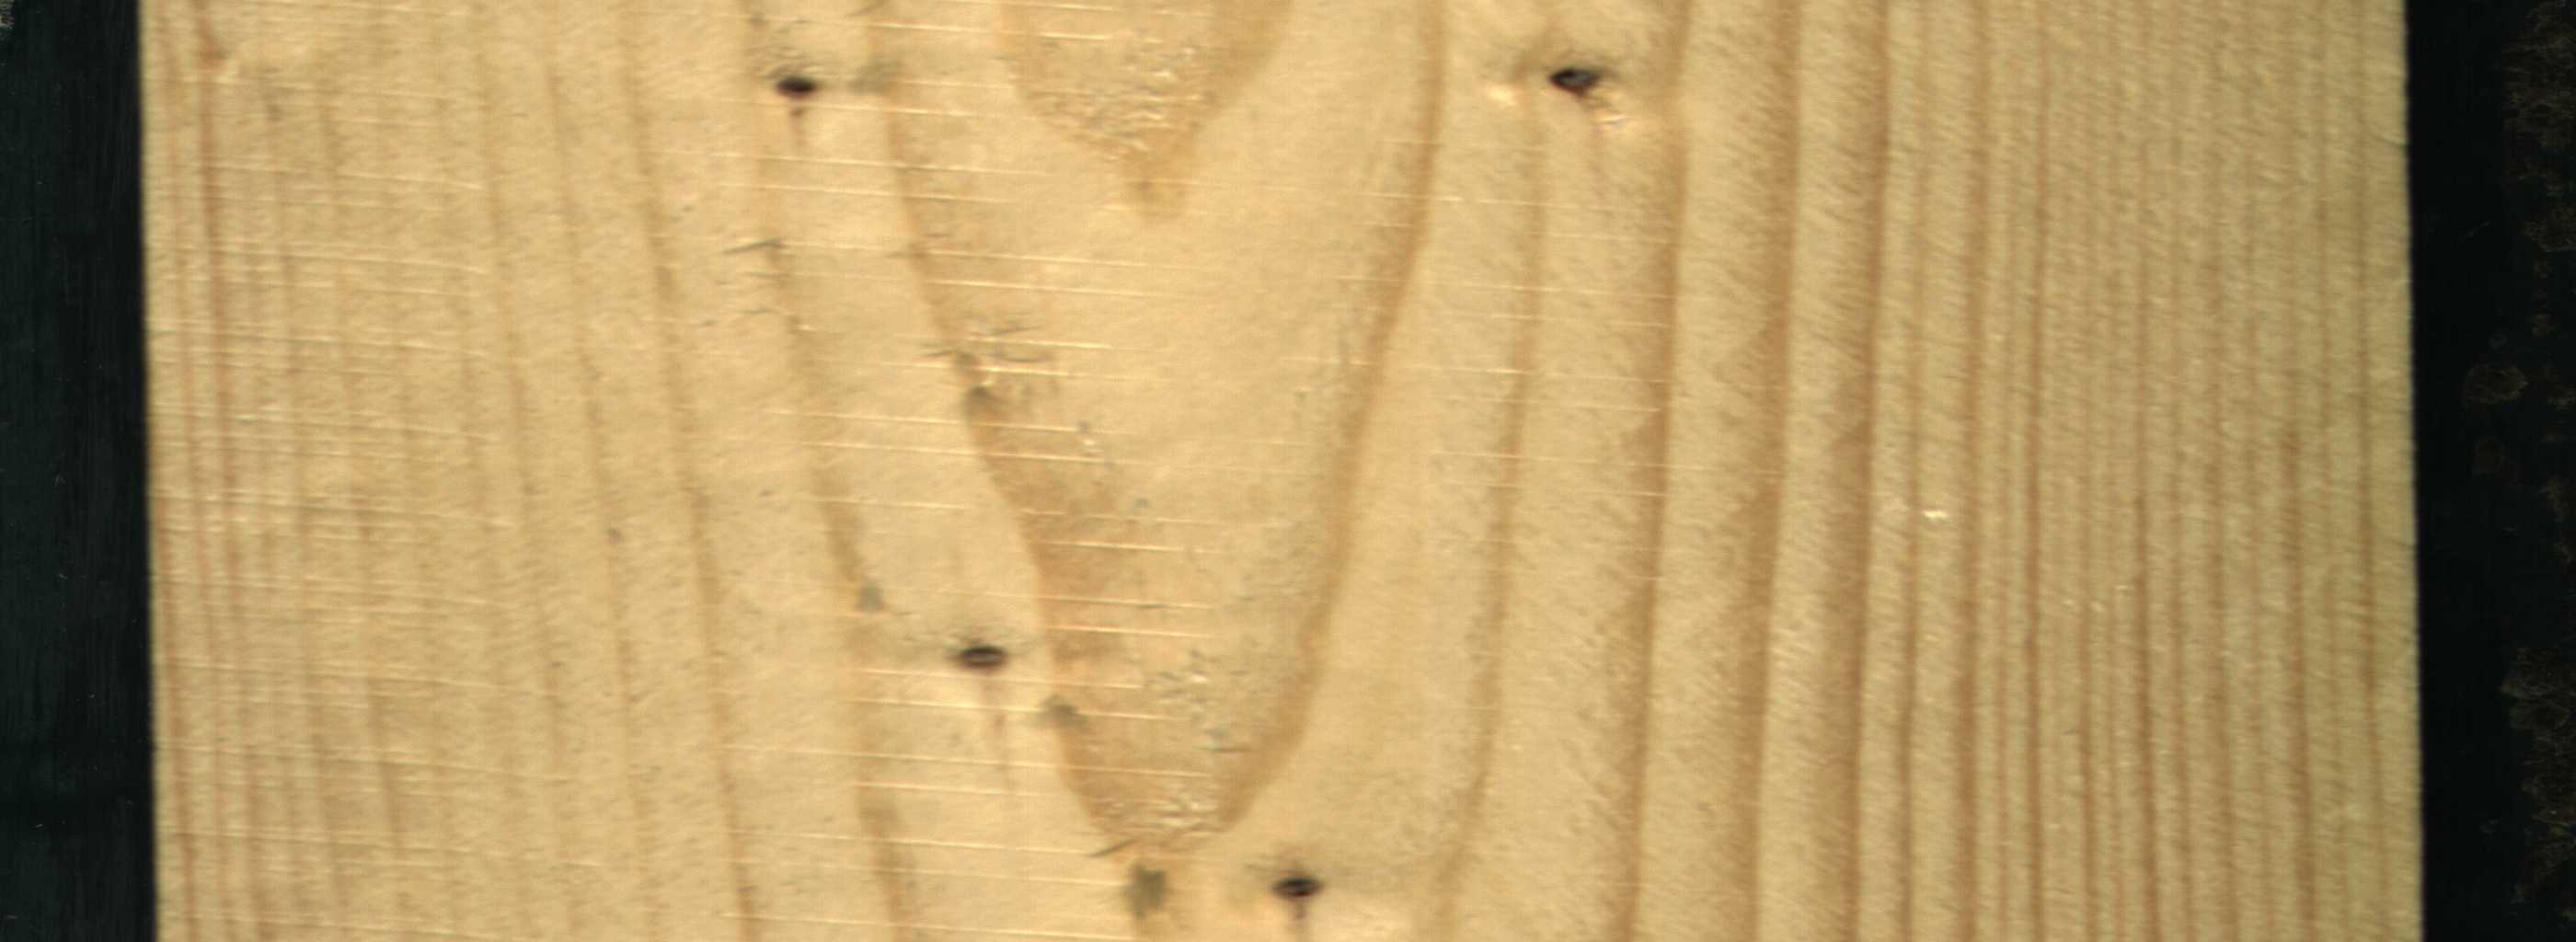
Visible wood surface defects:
Dead_Knot
Dead_Knot
Live_Knot
Live_Knot